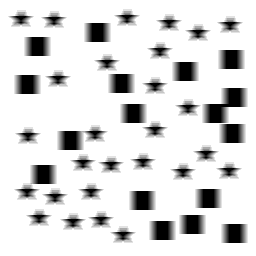
Squares: 17
Triangles: 0
Stars: 27
Total shapes: 44